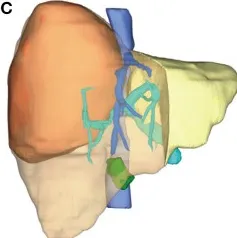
Computed tomography (CT) scans and three-dimensional reconstruction at initial diagnosis. (C) If extended right hemi-hepatectomy were to be performed, the FLR (the yellow area)/SLV would be 25.78%, with an extremely high risk of post-hepatectomy liver failure.
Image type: radiology (ct)